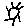
Label: sun